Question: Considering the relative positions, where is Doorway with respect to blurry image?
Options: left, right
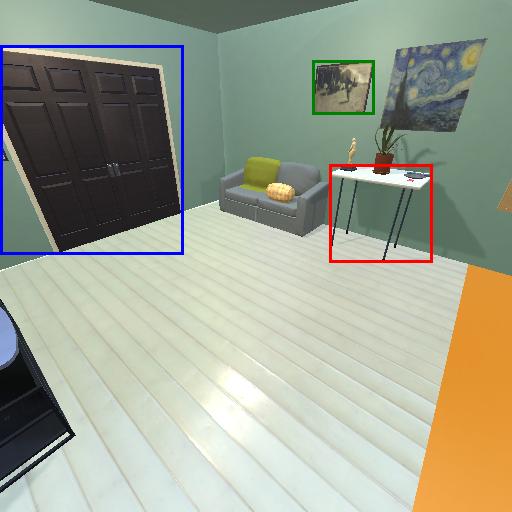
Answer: left